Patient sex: F
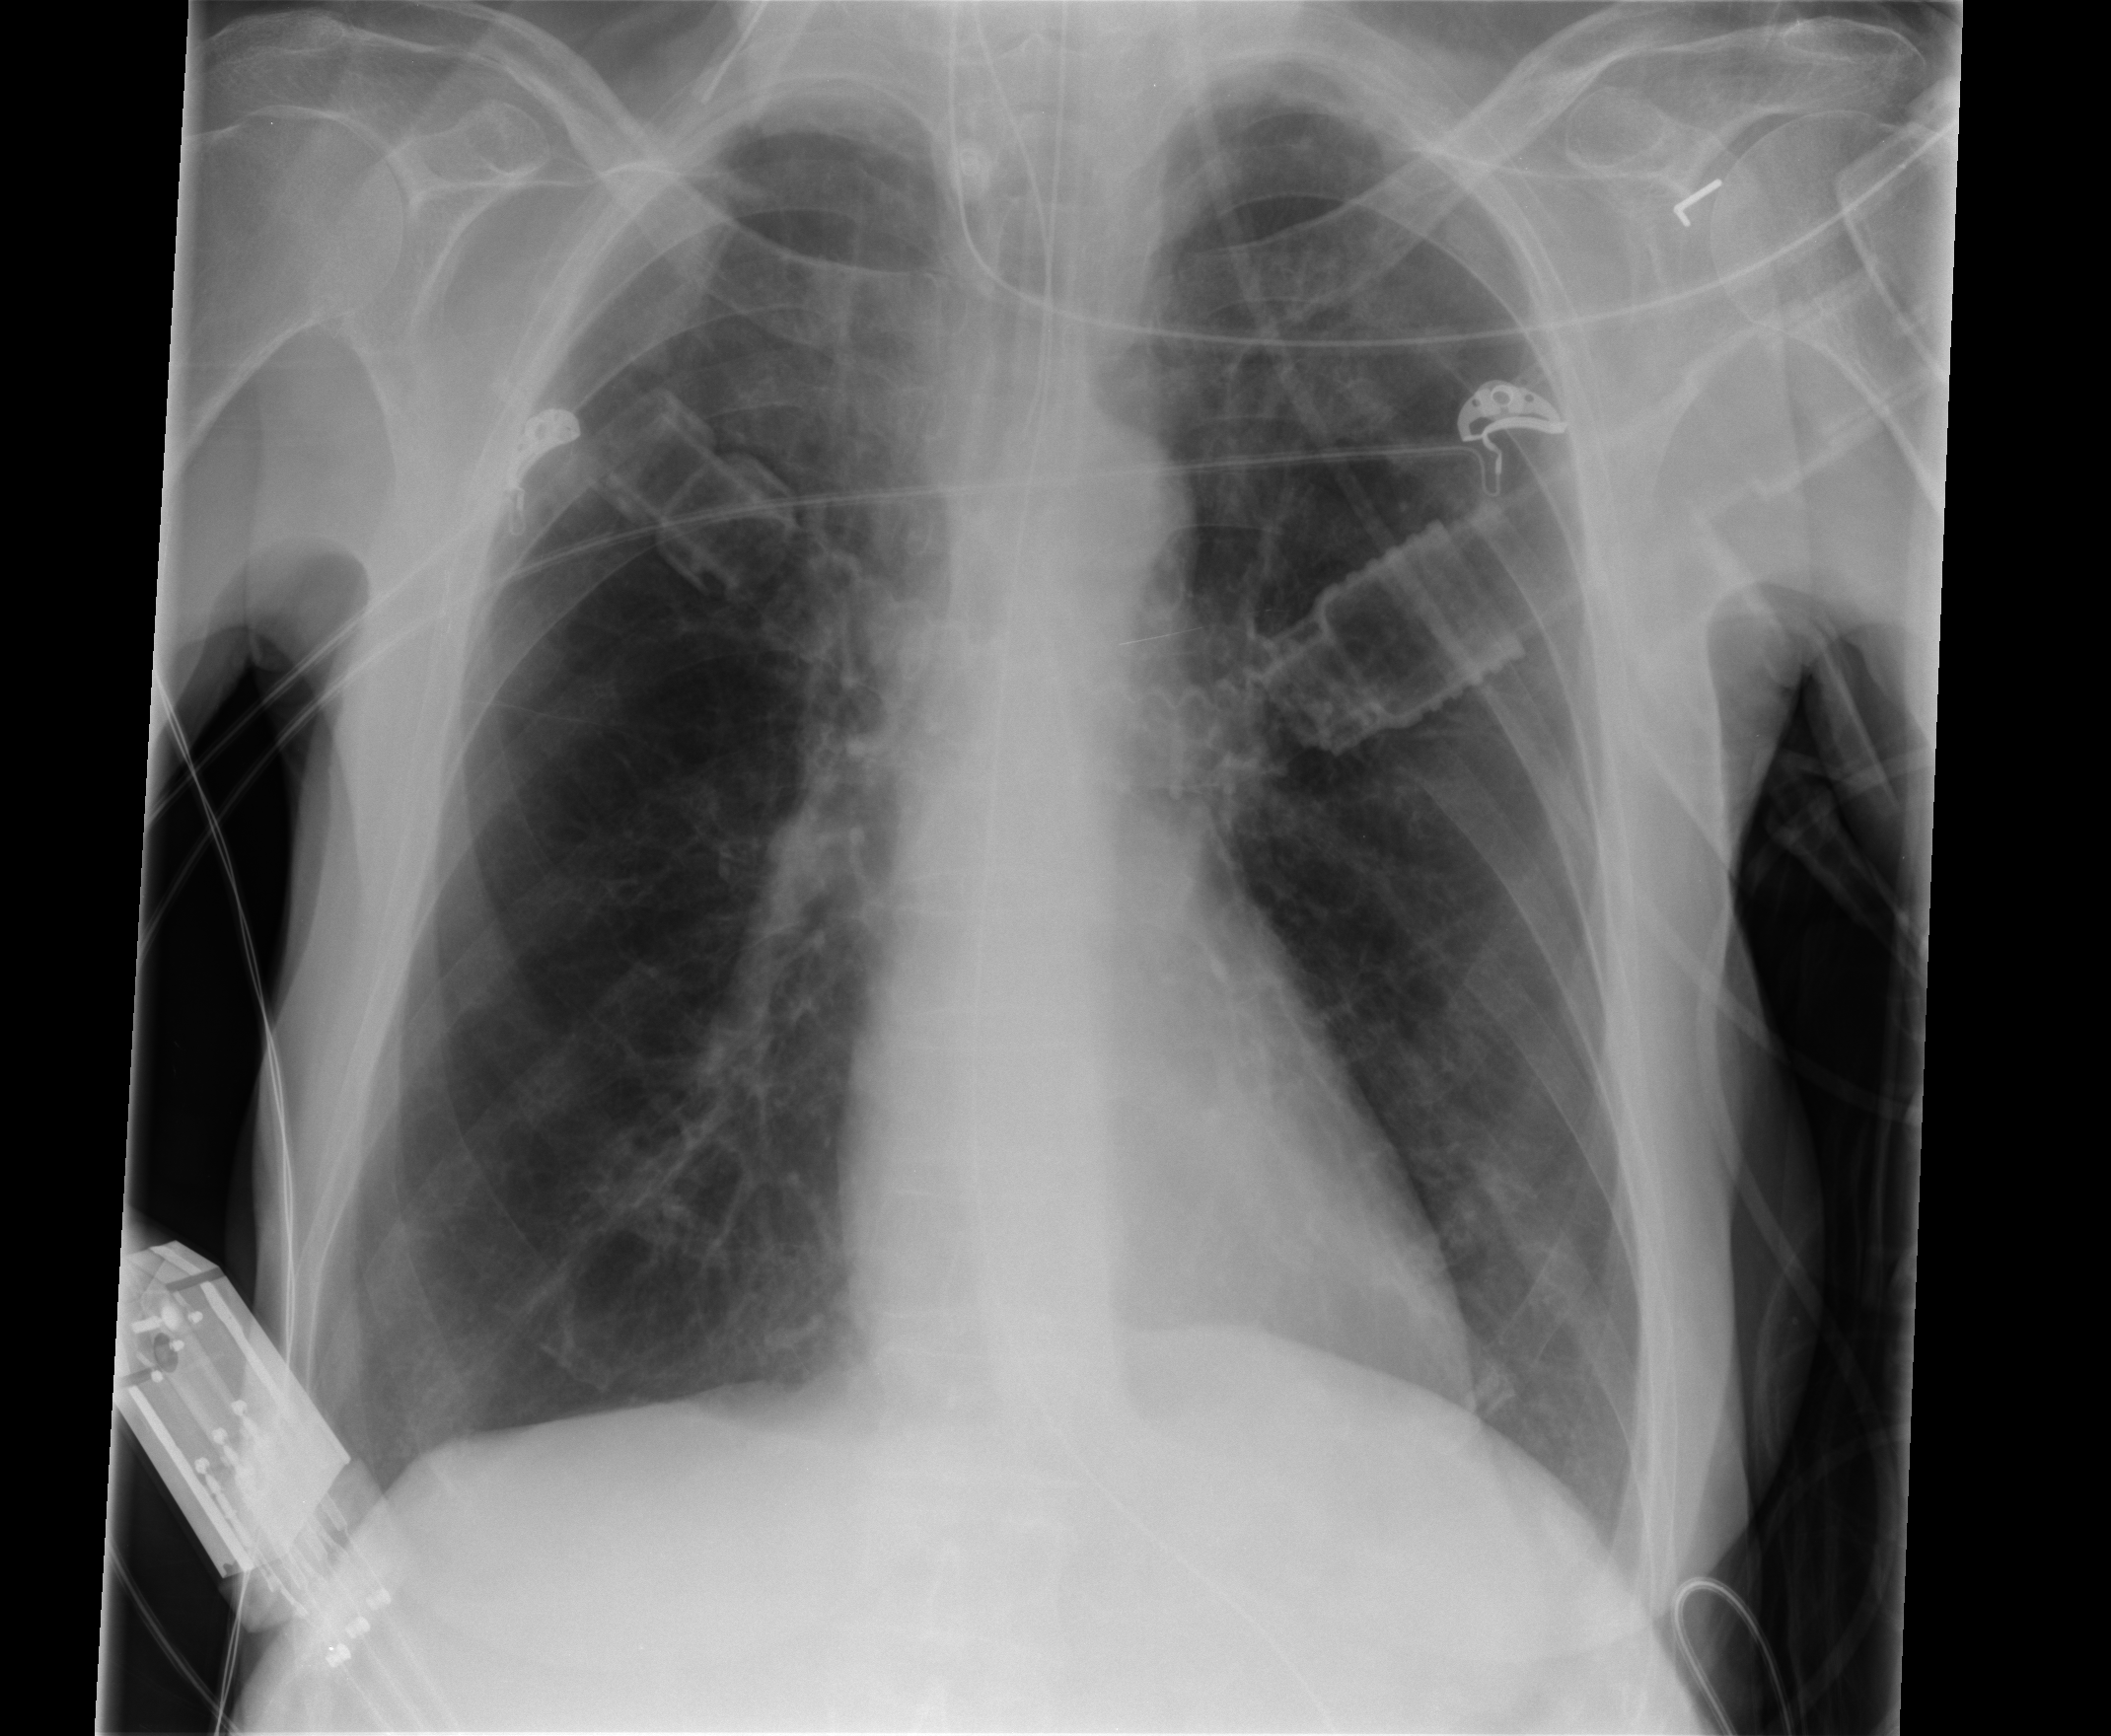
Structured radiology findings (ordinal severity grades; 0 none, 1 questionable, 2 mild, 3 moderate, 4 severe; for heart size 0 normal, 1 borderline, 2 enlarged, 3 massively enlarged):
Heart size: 0
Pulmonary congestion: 0
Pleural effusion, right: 0
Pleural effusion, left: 0
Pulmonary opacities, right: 0
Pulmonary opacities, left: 0
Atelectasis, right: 2
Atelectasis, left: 2